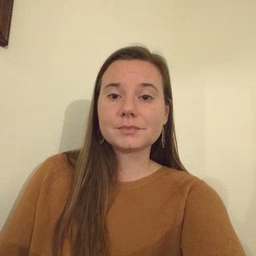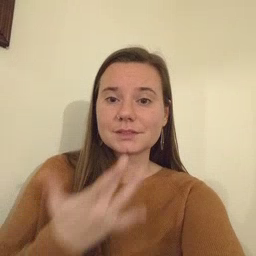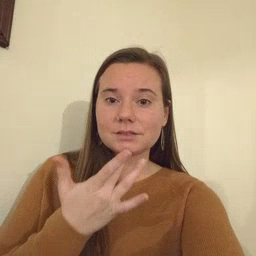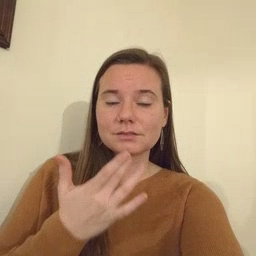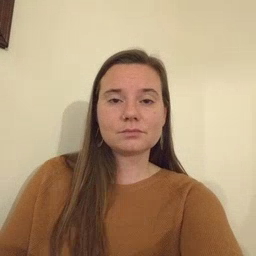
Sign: taste